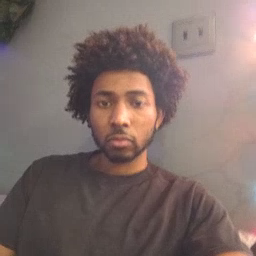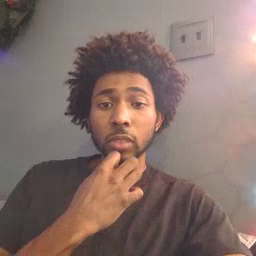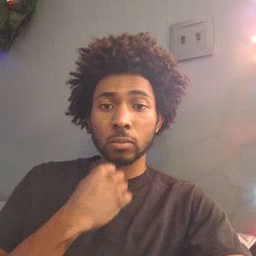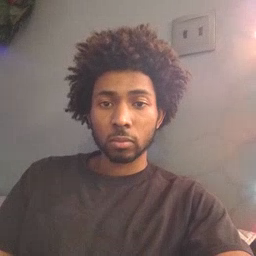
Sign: underwear